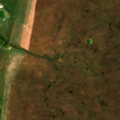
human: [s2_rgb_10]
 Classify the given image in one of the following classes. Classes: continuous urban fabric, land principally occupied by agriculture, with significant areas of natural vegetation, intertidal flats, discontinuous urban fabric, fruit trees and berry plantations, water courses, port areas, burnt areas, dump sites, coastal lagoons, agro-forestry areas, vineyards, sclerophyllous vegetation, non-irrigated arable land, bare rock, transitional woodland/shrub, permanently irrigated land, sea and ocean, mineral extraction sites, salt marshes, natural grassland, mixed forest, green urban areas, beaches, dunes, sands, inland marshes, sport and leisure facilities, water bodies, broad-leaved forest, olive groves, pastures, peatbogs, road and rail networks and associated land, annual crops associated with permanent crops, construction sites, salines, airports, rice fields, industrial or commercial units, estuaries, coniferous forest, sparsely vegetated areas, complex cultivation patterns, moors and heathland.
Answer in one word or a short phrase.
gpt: discontinuous urban fabric, pastures, inland marshes